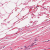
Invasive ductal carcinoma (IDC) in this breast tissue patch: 0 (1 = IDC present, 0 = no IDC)